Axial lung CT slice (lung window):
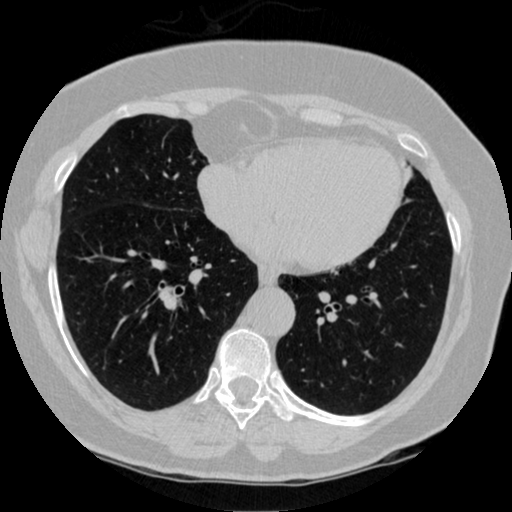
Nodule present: no